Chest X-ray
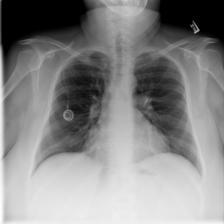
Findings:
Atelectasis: negative
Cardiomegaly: negative
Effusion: negative
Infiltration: negative
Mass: negative
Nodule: negative
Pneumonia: negative
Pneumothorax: negative
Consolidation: negative
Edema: negative
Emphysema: negative
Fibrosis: negative
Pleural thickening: negative
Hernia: negative